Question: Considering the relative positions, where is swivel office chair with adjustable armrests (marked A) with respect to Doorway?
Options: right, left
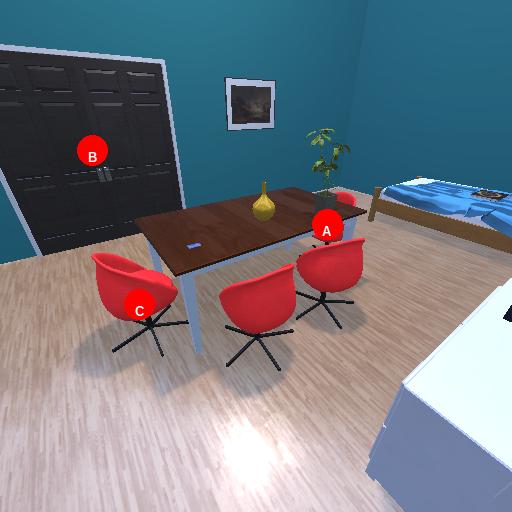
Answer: right